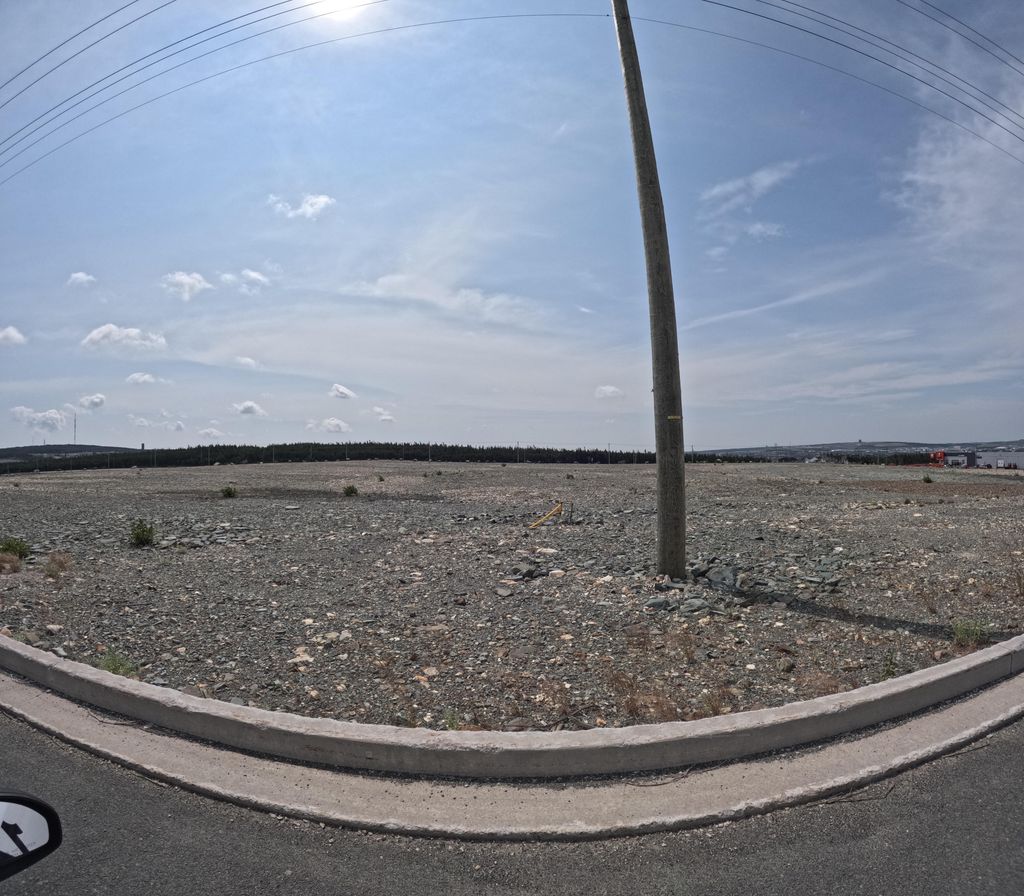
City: st_johns